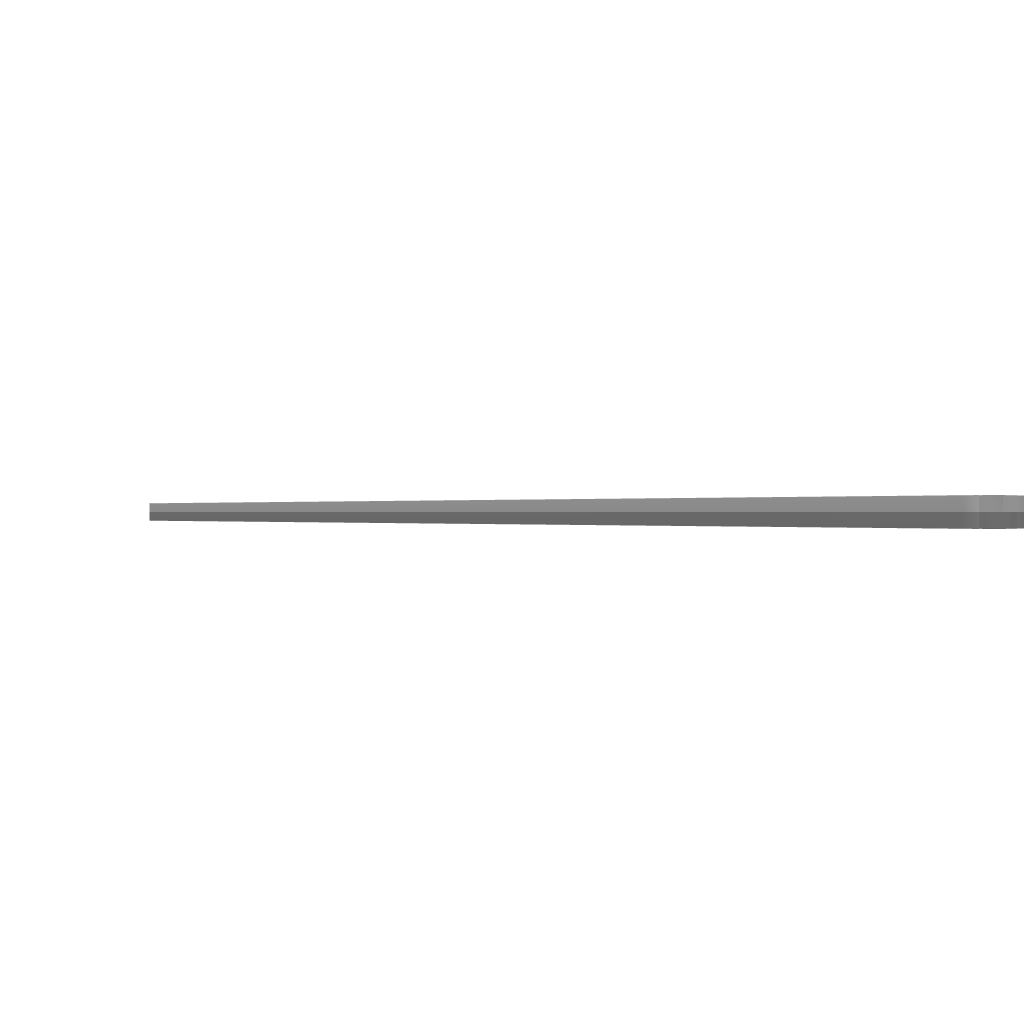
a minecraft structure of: luxurious-villa